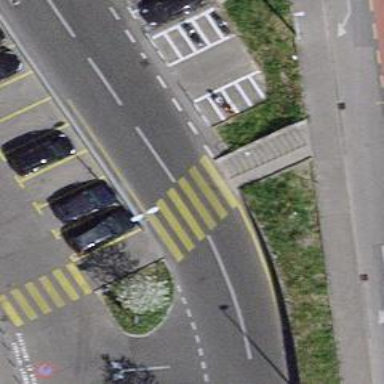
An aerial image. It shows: Zebra crossing for pedestrians.